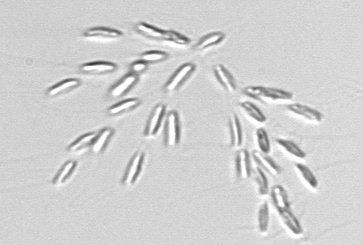
Label: Dinobryon